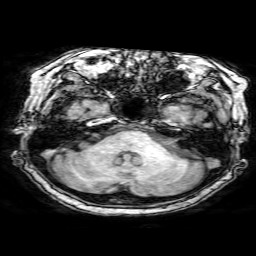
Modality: T1w
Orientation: coronal
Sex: female
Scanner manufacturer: philips
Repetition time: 0.008087 s
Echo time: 0.0037 s